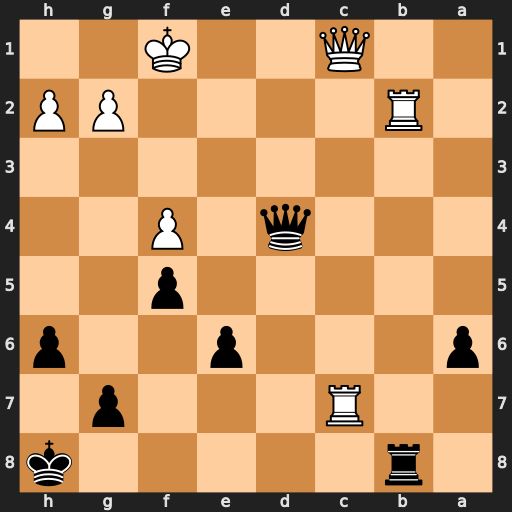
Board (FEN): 1r5k/2R3p1/p3p2p/5p2/3q1P2/8/1R4PP/2Q2K2
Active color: b
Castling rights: -
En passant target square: -
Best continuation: Rxb2 Rc8+ Kh7 Qxb2 Qxb2